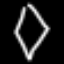
Label: diamond